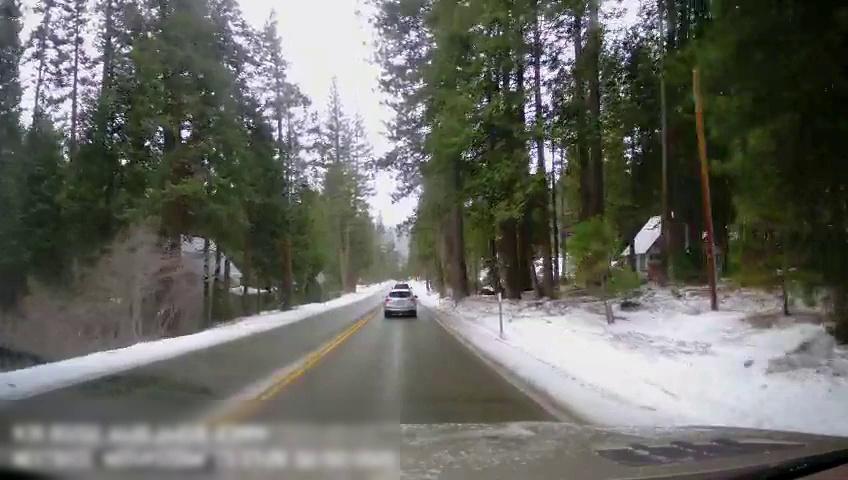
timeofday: Day
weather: Snowy
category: Drivable Space
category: Vehicles | Truck
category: Vehicles | SUV
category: Lanes | Current Lane
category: Lanes | Opposite Lane
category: Lanes | Current Lane